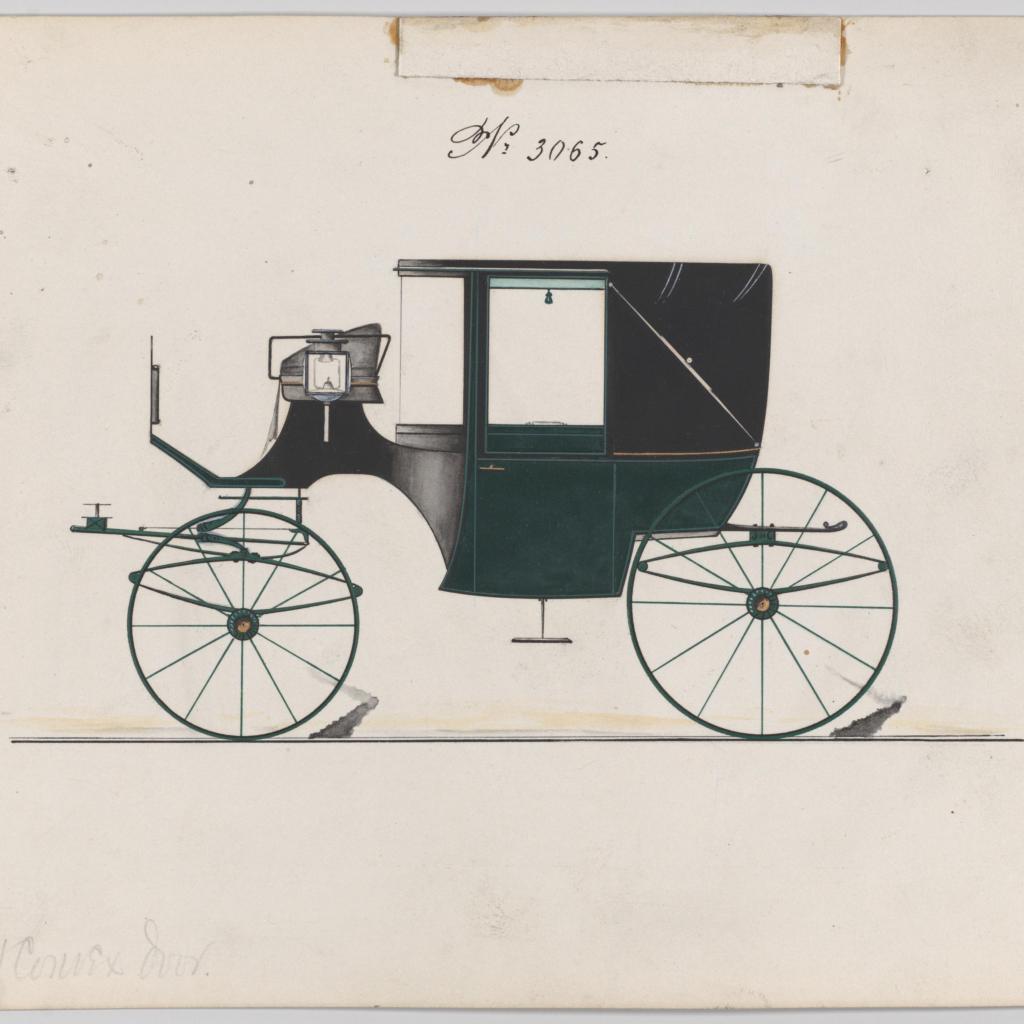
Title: Design for Landaulet, no. 3065
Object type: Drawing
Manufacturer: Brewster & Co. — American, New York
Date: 1874
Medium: Pen and black ink, watercolor and gouache with gum arabic
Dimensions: Sheet: 6 3/4 x 10 in. (17.1 x 25.4 cm)
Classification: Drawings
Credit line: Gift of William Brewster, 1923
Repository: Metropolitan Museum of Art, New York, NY